Question: This my code create tab by Jquery:
'''
<script src="http://localhost:81/joomlandk/js/jquery-1.9.1.js"></script>
<link rel="stylesheet" href="<?php echo $this->baseurl;?>/css/jquery-ui.css">
<div id="dtabs" class="tabContaier" >
<ul >
<li><a href="#tabs-1">Nunc tincidunt</a></li>
<li><a href="#tabs-2">Proin dolor</a></li>
<li><a href="#tabs-3">Aenean lacinia</a></li>
</ul>
<div id="tabs-1" >
<ul class="nav">
<li><a href="#">Test link</a></li>
<ul class="itemcon">
<li>Test under</li>
</ul>
</ul>
</div>
<div id="tabs-2">
tab 2
</div>
<div id="tabs-3" >
tab 3
</div>
</div>
'''
My CSS:
'''
.ui-tabs {
position: relative;/* position: relative prevents IE scroll bug (element with position: relative inside container with overflow: auto appear as "fixed") */
padding: .2em;
padding-top: 150px;
}
.ui-tabs .ui-tabs-nav {
margin: 0;
padding: .2em .2em 0;
}
.ui-tabs .ui-tabs-nav li {
list-style: none;
float: left;
position: relative;
top: 0;
margin: 1px .2em 0 0;
border-bottom-width: 0;
padding: 0;
white-space: nowrap;
}
.ui-tabs .ui-tabs-nav li a {
float: left;
padding: .5em 1em;
text-decoration: none;
}
.ui-tabs .ui-tabs-nav li.ui-tabs-active {
margin-bottom: -1px;
padding-bottom: 1px;
}
.ui-tabs .ui-tabs-nav li.ui-tabs-active a,
.ui-tabs .ui-tabs-nav li.ui-state-disabled a,
.ui-tabs .ui-tabs-nav li.ui-tabs-loading a {
cursor: text;
}
.ui-tabs .ui-tabs-nav li a, /* first selector in group seems obsolete, but required to overcome bug in Opera applying cursor: text overall if defined elsewhere... */
.ui-tabs-collapsible .ui-tabs-nav li.ui-tabs-active a {
cursor: pointer;
}
.ui-tabs .ui-tabs-panel {
display: block;
border-width: 0;
padding: 1em 1.4em;
/*background: none;*/
}
'''
Result:

i try add more: but not work.
'''
.ui-tabs-selected ul li a{
color: red;
background: #ccc222;
}
'''
I want to change text color of tab title when tab selected by CSS.
Can you help me? i am very poor css.:)
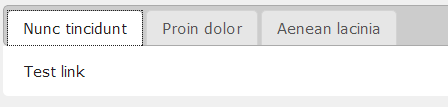
Answer: You'll need this rule:
'''
.ui-tabs .ui-tabs-nav li.ui-tabs-active a {
color: #0000ff;
}
'''